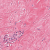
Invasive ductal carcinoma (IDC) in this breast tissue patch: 0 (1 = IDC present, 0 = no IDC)